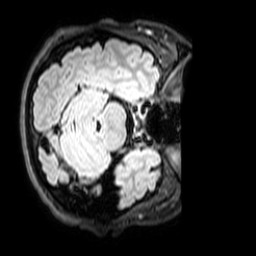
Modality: T1w
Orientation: axial
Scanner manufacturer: philips
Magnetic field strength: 3 T
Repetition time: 4.8 s
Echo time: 0.2586 s